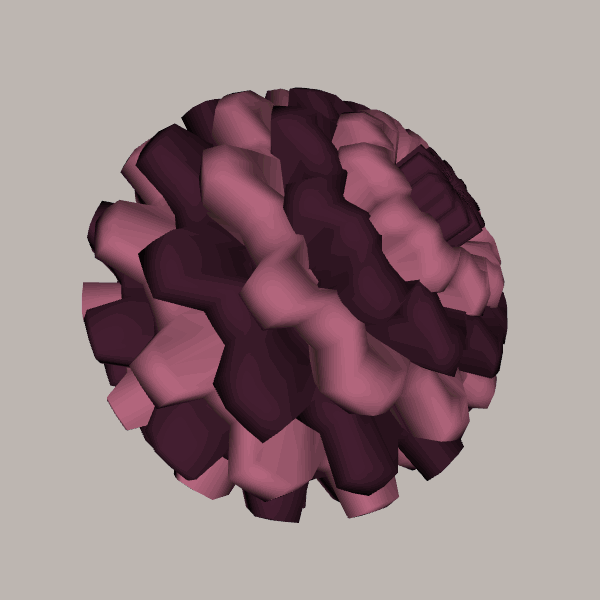
Background: light